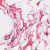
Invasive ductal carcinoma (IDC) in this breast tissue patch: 0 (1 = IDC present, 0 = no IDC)